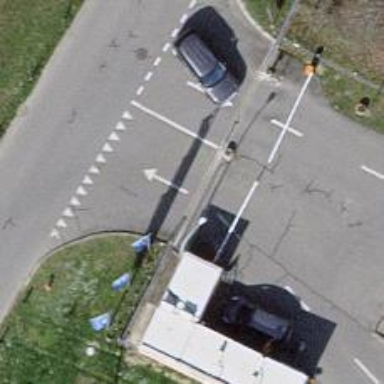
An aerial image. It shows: Gate.